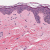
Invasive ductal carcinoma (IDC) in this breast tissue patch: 0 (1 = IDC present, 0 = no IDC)